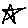
Label: star